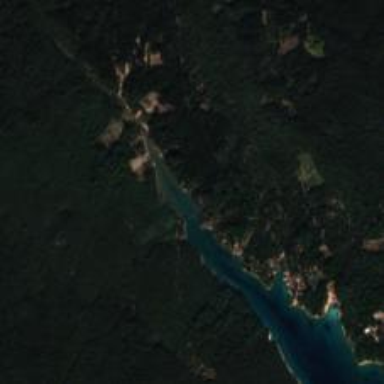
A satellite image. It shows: Beautiful bay with natural surroundings.